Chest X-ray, AP view. Patient: 61 years old, sex M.
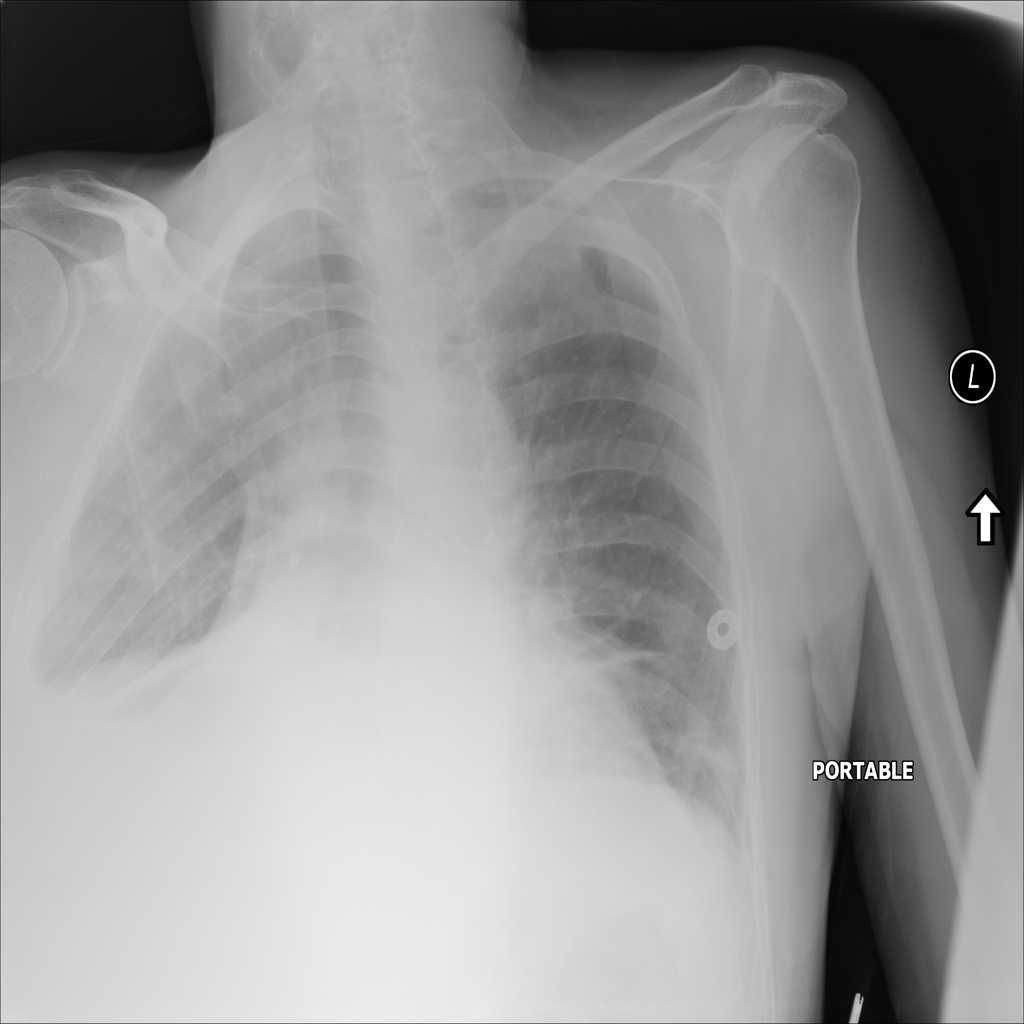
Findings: Effusion